Field crop: maize
Growth stage: 2
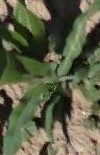
Species: maize